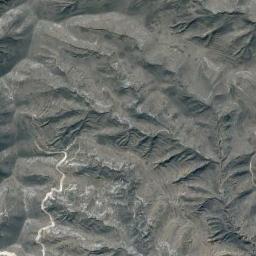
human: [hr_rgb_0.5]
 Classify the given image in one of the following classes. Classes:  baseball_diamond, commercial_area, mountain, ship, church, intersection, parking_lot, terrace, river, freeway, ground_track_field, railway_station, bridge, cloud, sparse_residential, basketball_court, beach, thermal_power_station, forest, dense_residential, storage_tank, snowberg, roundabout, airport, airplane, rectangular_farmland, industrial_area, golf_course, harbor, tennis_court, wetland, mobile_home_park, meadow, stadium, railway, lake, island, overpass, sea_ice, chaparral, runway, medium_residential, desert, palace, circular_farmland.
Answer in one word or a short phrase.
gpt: mountain